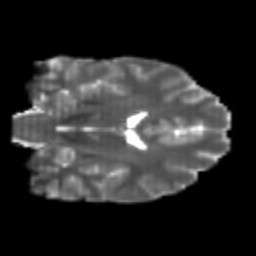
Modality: T2w
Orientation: coronal
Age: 20
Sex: male
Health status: healthy
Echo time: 0.074 s